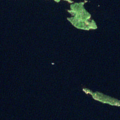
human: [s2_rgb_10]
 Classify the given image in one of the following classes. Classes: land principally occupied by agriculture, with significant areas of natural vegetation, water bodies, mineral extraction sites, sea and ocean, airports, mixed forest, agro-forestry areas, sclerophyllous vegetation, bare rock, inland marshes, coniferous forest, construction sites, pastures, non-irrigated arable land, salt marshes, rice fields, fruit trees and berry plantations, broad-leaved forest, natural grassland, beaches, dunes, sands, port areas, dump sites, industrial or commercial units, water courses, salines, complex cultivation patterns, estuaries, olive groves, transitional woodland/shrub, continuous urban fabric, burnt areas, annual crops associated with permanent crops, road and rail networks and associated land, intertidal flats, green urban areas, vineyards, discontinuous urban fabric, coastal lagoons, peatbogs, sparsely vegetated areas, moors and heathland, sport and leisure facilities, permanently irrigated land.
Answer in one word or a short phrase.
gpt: coniferous forest, water bodies